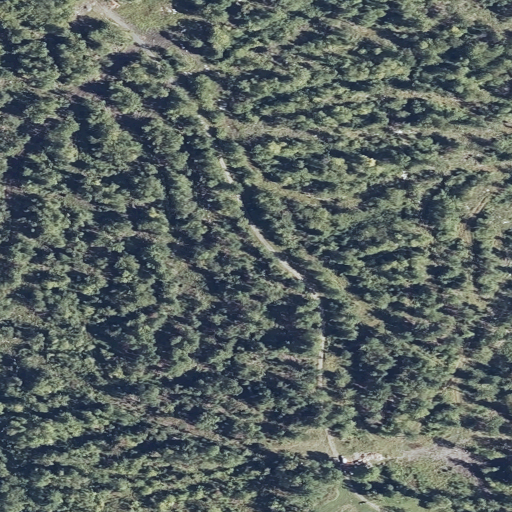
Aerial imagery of mountain in Maine named Stafford Hill containing deciduous forest, mixed forest, grassland, shrub, and pasture